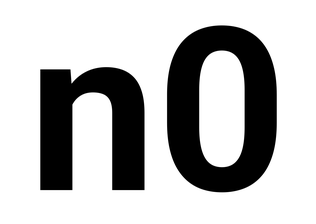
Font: Roboto_Bold